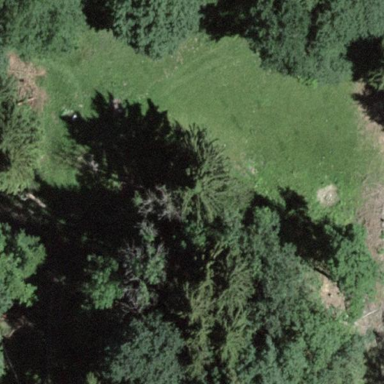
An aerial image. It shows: Beautiful meadow.